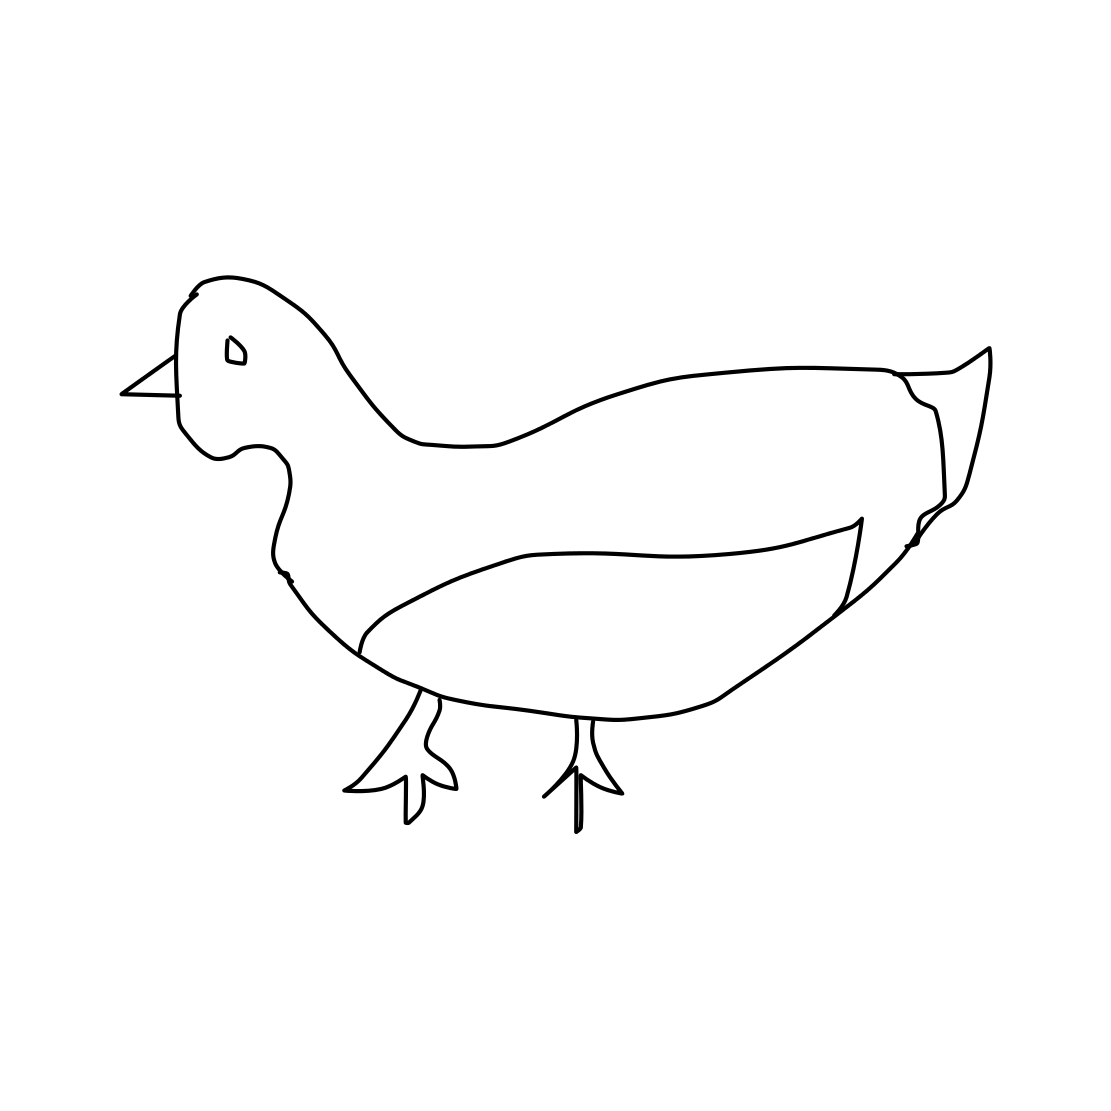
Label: duck